Question: I am using JqPlot.
Here is my <URL> and below is my screenshot. I am using two y axis. On the left y axis I have my revenue and on my right y axis I have my page views.
Now on hover on the lines, I want to show both the Views and Revenue in the tooltip, as seen in the example below I am only able to get data from 2 axes at a time.
Any thoughts ?

Below is my code
'''
$(document).ready(function () {
$.jqplot.config.enablePlugins = true;
s1 = [['23-May-08',1, 11],['24-May-08',4, 14],['25-May-08',2, 22],['26-May-08', 6, 26]];
s2 = [['23-May-08',11, 1],['24-May-08',14, 4],['25-May-08',22, 2],['26-May-08', 26, 6]];
plot1 = $.jqplot('chart',[s1, s2],{
title: 'Highlighting, Dragging, Cursor and Trend Line',
axes: {
xaxis: {
renderer: $.jqplot.DateAxisRenderer,
tickOptions: {
formatString: '%#m/%#d/%y'
},
numberTicks: 4
},
yaxis: {
tickOptions: {
formatString: '$%.2f'
}
}
},
highlighter: {
show:true,
},
cursor: {
show: true
},
series: [
{
lineWidth: 2,
highlighter: { formatString: "<div style='background-color:white; border:1px #ddd solid; width:220px; height:60px'>%s . Views : %s Revenue : %s </div>" }
},
{
yaxis: 'y2axis',
highlighter: { formatString: "<div style='background-color:white; border:1px #ddd solid; width:220px; height:60px'>%s . Views : %s Revenue : %s </div>" }
}]
});
});
'''
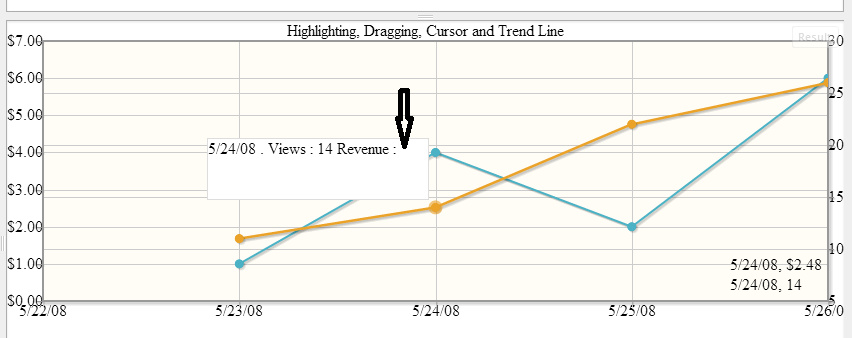
Answer: Here is what I did, I used the 'tooltipContentEditor' property of 'highlighter'. Check out the <URL>.

'''
series: [
{
lineWidth: 2,
highlighter: {
show: true,
tooltipContentEditor: function (str, seriesIndex, pointIndex, plot) {
var date = plot.data[seriesIndex][pointIndex][0];
var revenue = plot.data[seriesIndex][pointIndex][3];
var views = plot.data[1][pointIndex][4];
var html = "<div>Date : ";
html += date;
html += " <br>Money : ";
html += revenue;
html += " <br>Views : ";
html += views;
html += " </div>";
return html;
}
}
},
{
yaxis: 'y2axis',
highlighter: {
show: true,
tooltipContentEditor: function (str, seriesIndex, pointIndex, plot) {
var date = plot.data[seriesIndex][pointIndex][0];
var views = plot.data[seriesIndex][pointIndex][5];
var revenue = plot.data[0][pointIndex][6];
var html = "<div>Date : ";
html += date;
html += " <br>Money : ";
html += revenue;
html += " <br>Views : ";
html += views;
html += " </div>";
return html;
}
}
}]
'''